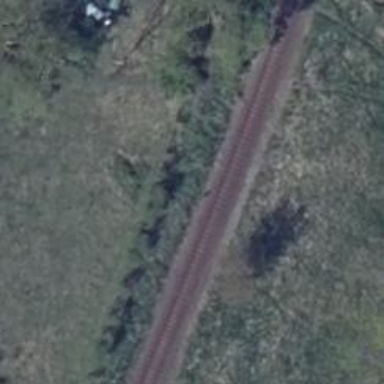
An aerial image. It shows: Railway signal.